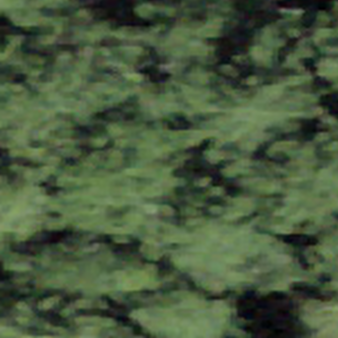
Label: other